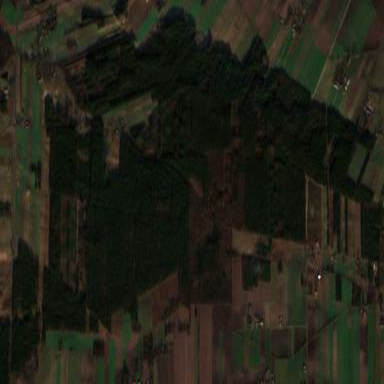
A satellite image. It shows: Forest area.